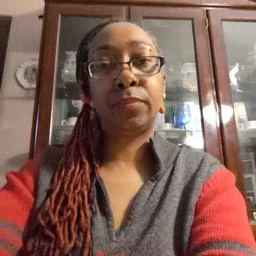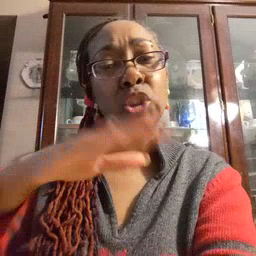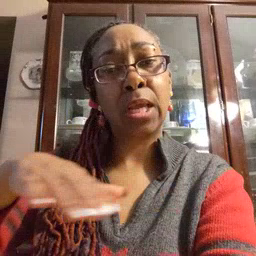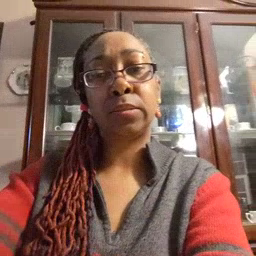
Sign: child